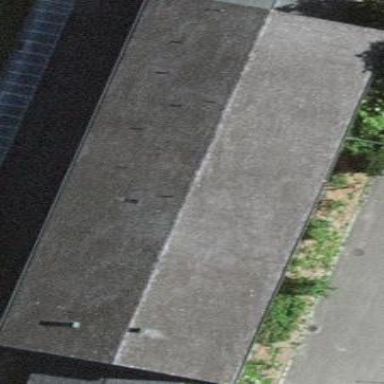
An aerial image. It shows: School building.